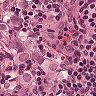
Metastatic tissue present: yes